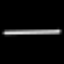
Label: line